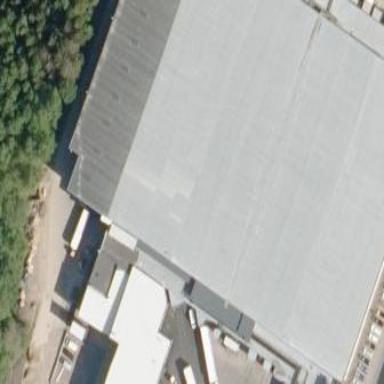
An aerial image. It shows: Industrial building.